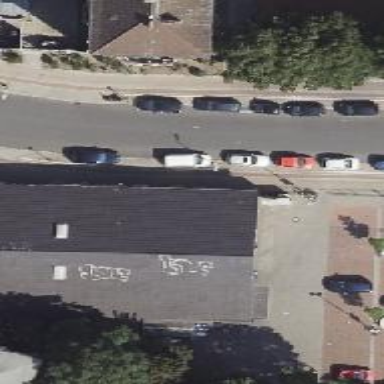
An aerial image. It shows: Cycleway with kerb separating it from parking lane on the left.